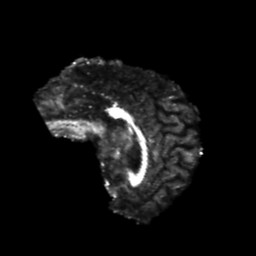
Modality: FA
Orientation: sagittal
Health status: healthy
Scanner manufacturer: philips
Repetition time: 7.393 s
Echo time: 0.08599 s